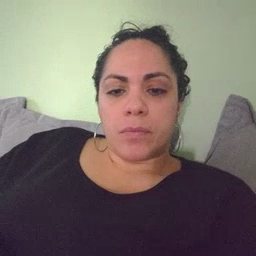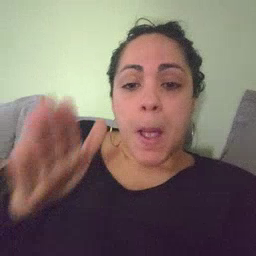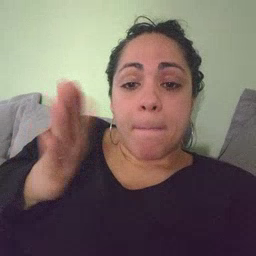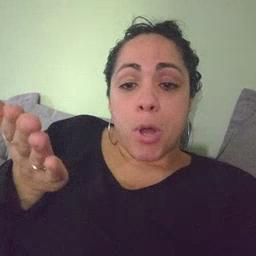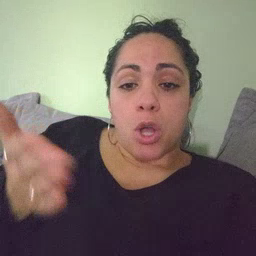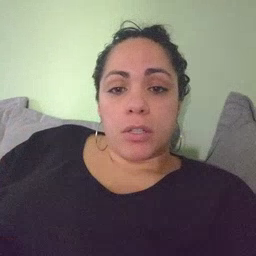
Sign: book